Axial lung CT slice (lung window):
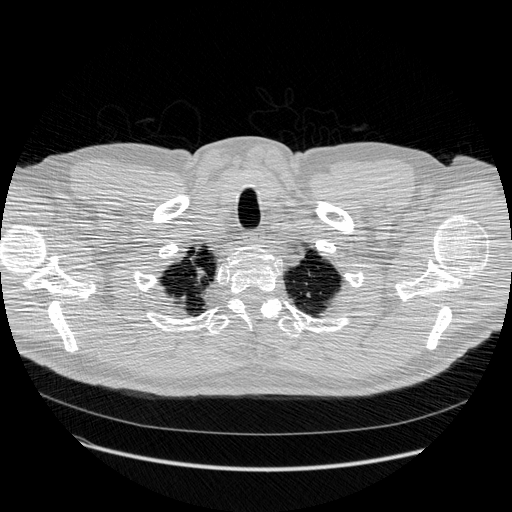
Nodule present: no